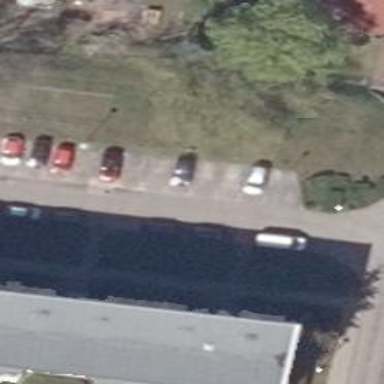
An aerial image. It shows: Parking aisle with surface made of concrete plates.